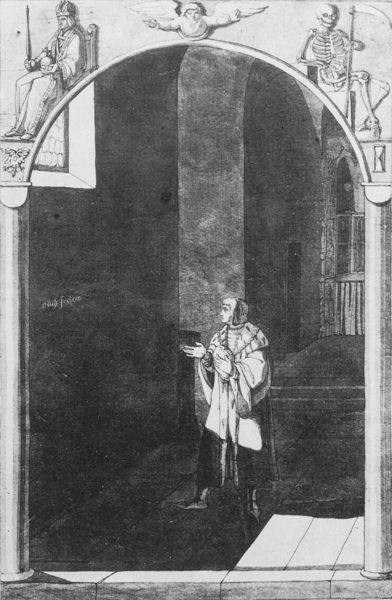
Titel: Der Traum Heinrichs des Heiligen
Künstler: Franz Pforr
Institution: Frankfurt, Städelsches Kunstinstitut
Schlagwörter: mann, schatten, fenster, licht, schwarz, säule, weiss, zeichnung, weg, gericht, tod, kutte, theater, engel, rahmung, bogen, rundbogen, kaiser, könig, thron, knochen, gewölbe, druck, radierung, herrscher, gebet, zwickel, skelett, kulisse, sense, frage, shcwarz, sanduhr, frafik, ausscnitt, sensensenmann